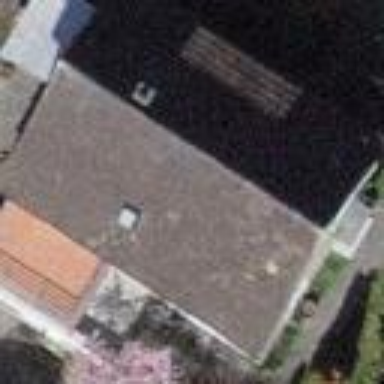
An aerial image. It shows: Detached building.